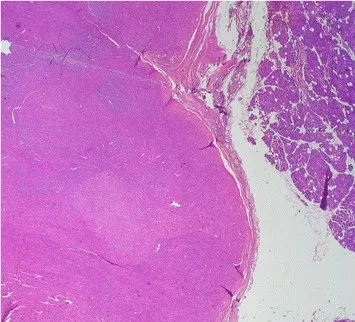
Salivary parenchyma harboring a well-circumscribed, fascicular proliferation of spindle shaped cells (hematoxylin and eosin stain, original magnification x 25).
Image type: pathology (h&e)